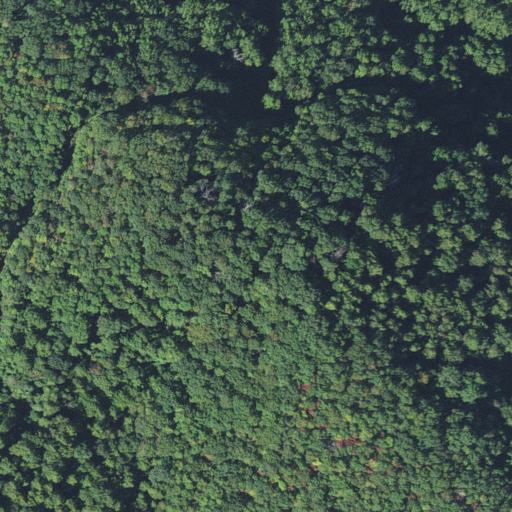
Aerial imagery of mountain in North Carolina named Little Hickory Top containing deciduous forest and open development